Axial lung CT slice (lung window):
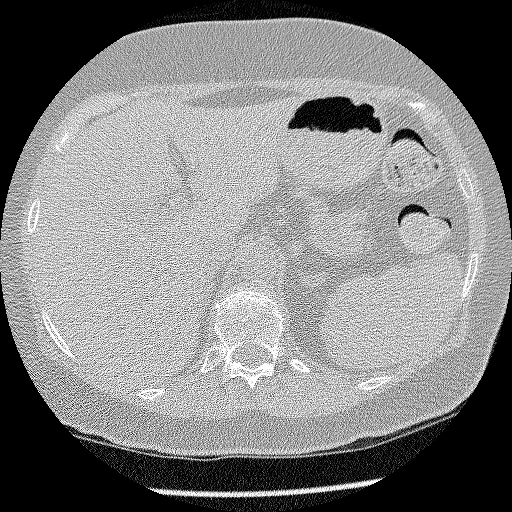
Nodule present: no